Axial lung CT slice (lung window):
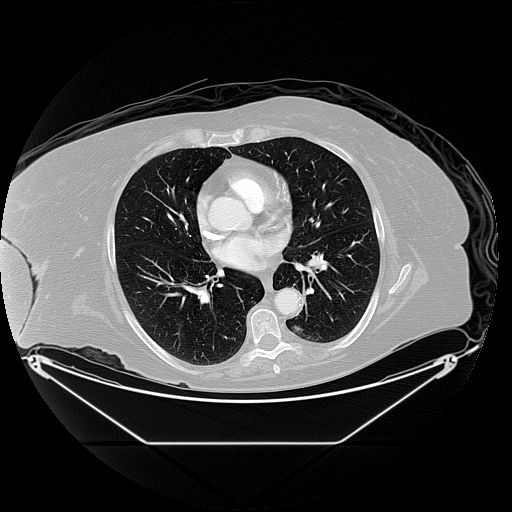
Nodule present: no